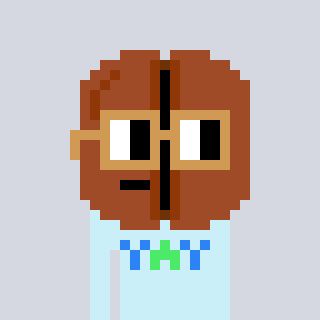
a pixel art character with square brown glasses, a coffeebean-shaped head and a cold-colored body on a cool background